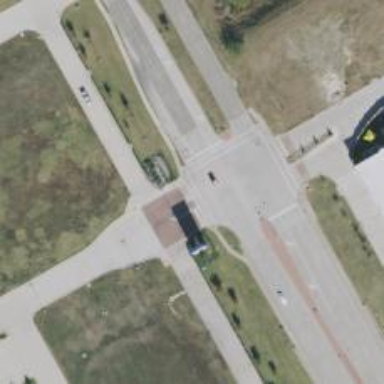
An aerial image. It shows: Marked crossing on footway.